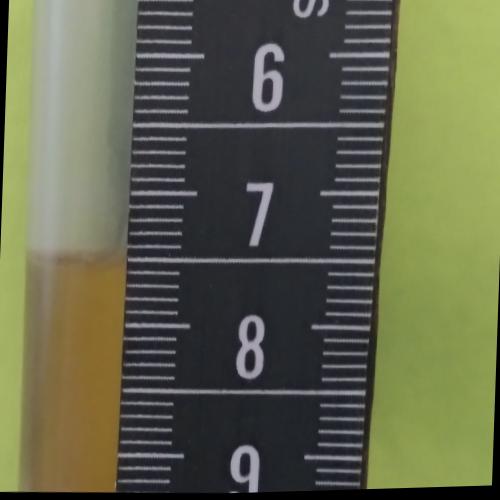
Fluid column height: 7.5 cm